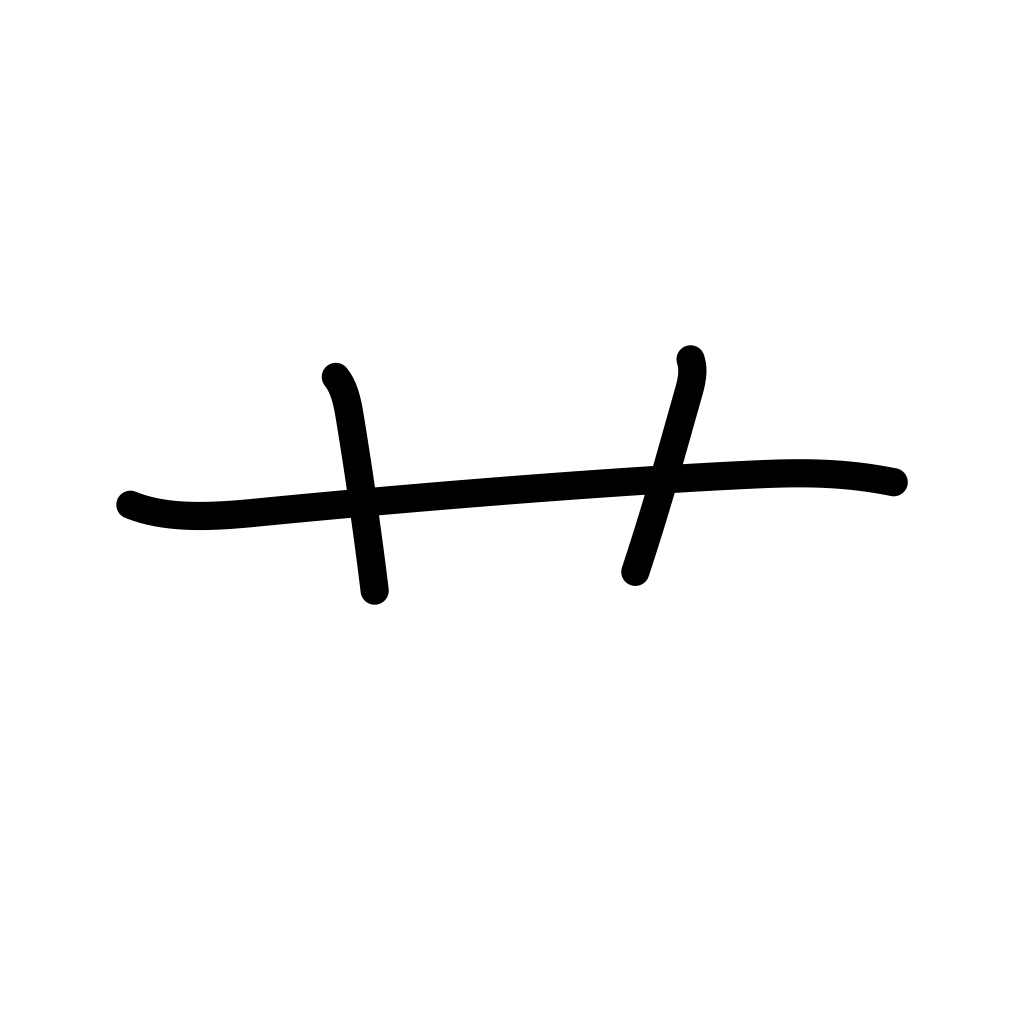
Meaning: grass, radical number 140